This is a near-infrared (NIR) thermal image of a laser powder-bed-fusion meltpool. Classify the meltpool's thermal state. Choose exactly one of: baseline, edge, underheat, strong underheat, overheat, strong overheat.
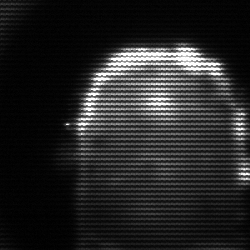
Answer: baseline